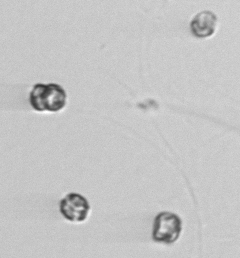
Label: Thalassiosira_sp_aff_mala